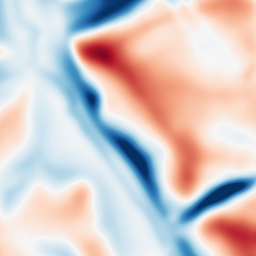
Category: multiscale
Decomposition family: dog
Decomposition parameters: sigma_low: 5
sigma_high: 20
Upsampling method: quadratic
Upsampling parameters: scale: 8
Upsampling scale: 8